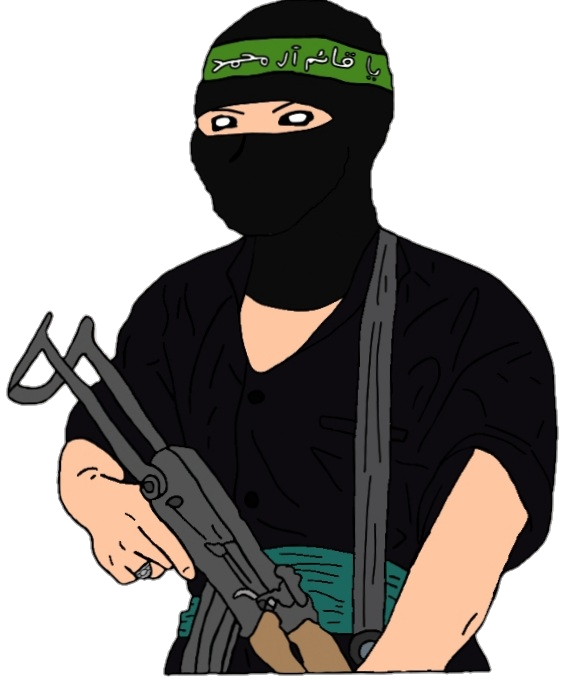
Label: 5_Oomer